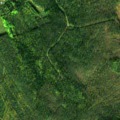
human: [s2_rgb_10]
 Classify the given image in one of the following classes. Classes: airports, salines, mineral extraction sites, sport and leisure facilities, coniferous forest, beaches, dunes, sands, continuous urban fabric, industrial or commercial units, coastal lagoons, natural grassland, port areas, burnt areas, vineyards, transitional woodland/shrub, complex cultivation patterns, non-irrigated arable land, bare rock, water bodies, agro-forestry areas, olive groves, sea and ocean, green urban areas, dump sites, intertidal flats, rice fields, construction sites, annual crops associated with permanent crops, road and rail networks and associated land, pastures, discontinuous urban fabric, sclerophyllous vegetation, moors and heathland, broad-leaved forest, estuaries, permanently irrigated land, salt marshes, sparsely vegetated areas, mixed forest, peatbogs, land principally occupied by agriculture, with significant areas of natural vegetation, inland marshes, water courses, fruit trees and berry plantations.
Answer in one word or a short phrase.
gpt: coniferous forest, mixed forest, peatbogs